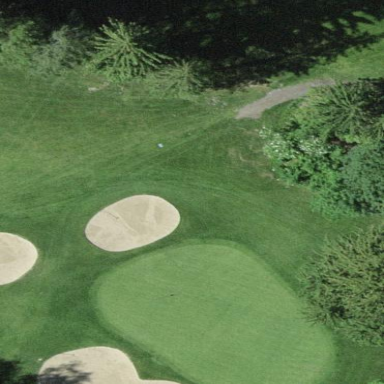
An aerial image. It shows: Green golf area with grass land use.